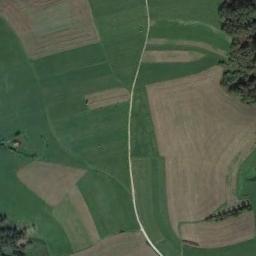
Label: rectangular_farmland